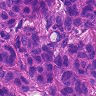
Metastatic tissue present: yes